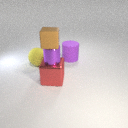
large yellow rubber sphere to the left of large red metal cube